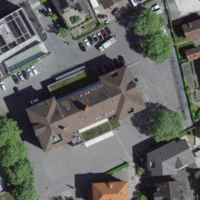
EUNIS habitat code: 54
Species observed at this site:
Milvus milvus